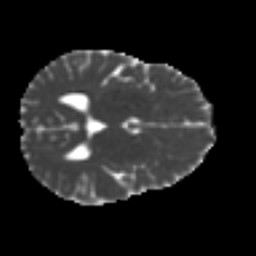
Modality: MD
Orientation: axial
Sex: female
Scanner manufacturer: ge
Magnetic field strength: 3 T
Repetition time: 7 s
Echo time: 0.08 s